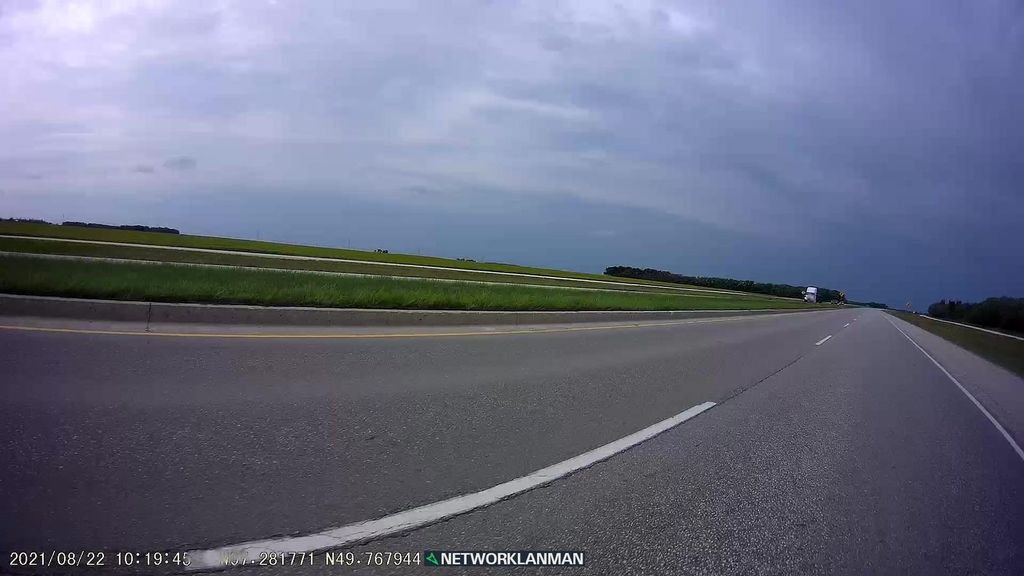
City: winnipeg